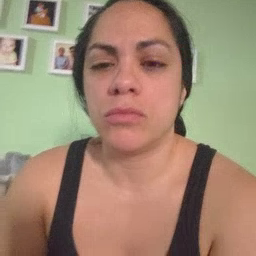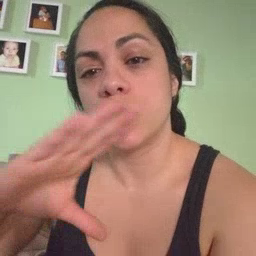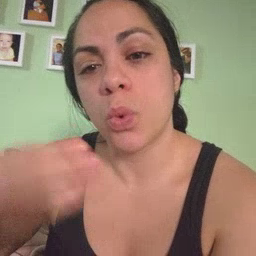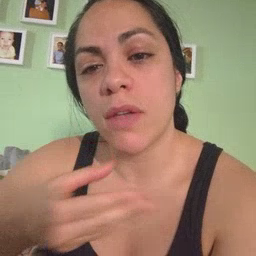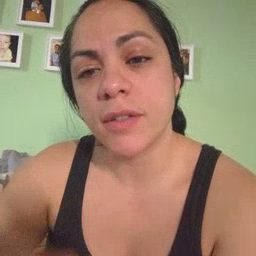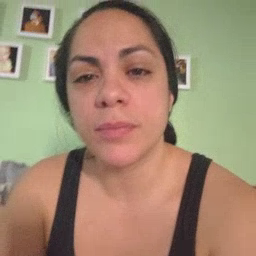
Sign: story